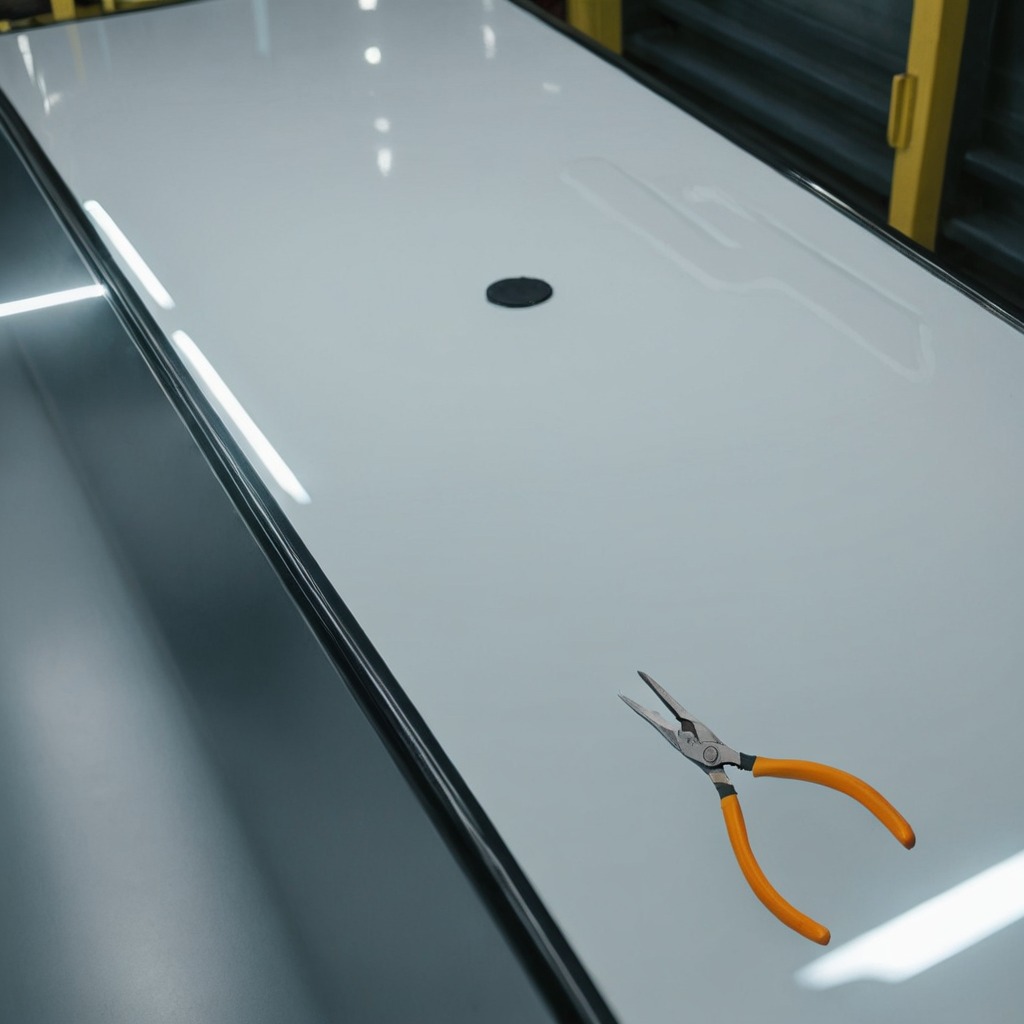
A plier is lying on the high-gloss table in a ship maintenance bay industrial lighting.